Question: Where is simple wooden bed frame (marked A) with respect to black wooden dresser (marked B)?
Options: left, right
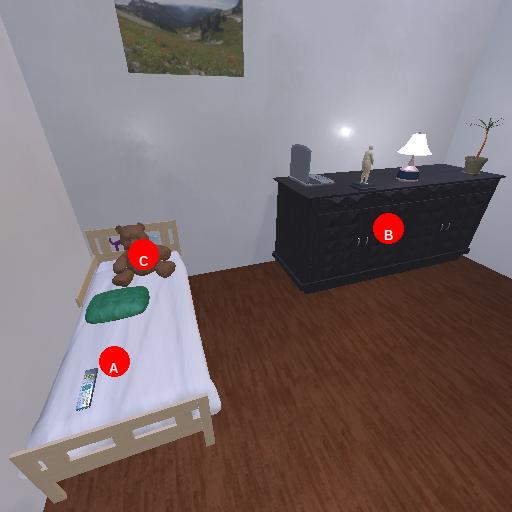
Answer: left